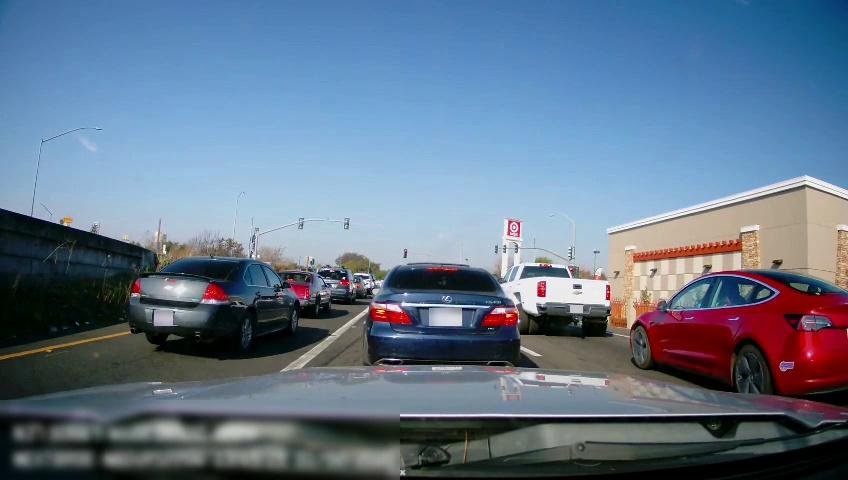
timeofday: Day
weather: Sunny
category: Drivable Space
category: Vehicles | SUV
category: Vehicles | Car
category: Vehicles | SUV
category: Vehicles | Car
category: Vehicles | Car
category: Vehicles | Truck
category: Vehicles | Car
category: Vehicles | Car
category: Lanes | Alternate Lane
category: Lanes | Current Lane
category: Lanes | Current Lane
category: Lanes | Alternate Lane
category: Traffic | Lights
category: Traffic | Lights
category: Traffic | Lights
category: Traffic | Lights
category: Traffic | Lights
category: Traffic | Lights
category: Traffic | Lights